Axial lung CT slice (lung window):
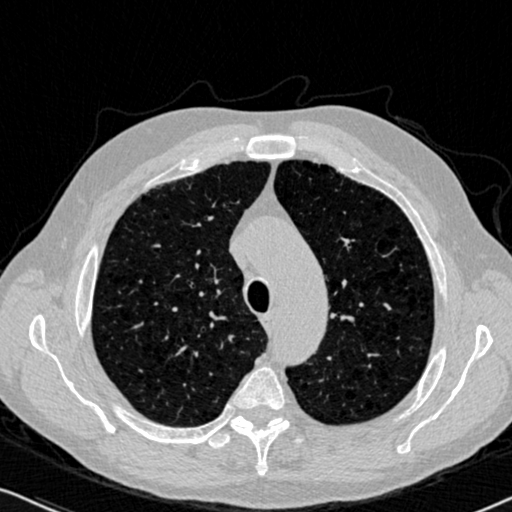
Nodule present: no